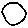
Label: circle